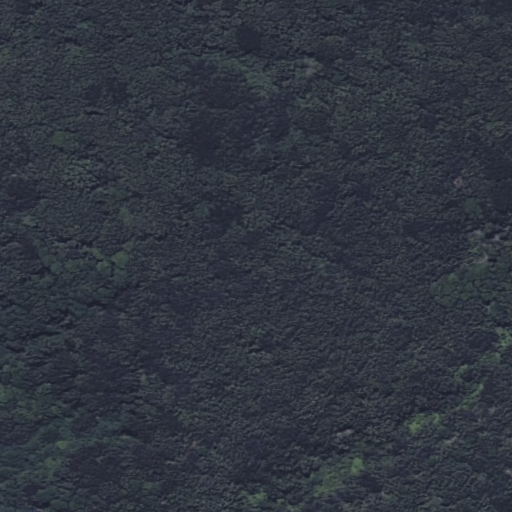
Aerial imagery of mountain in Hawaii named Kaulolo containing only unknown